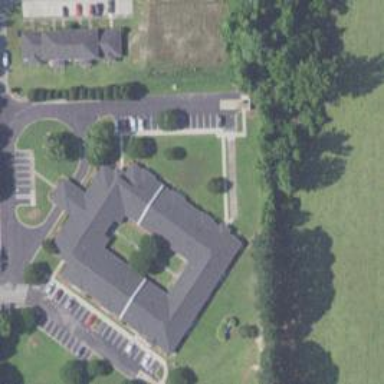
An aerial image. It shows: Nursing home building.